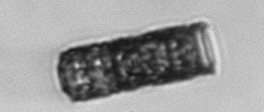
Label: Paralia_sulcata